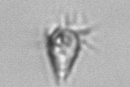
Label: Paratontonia_gracillima